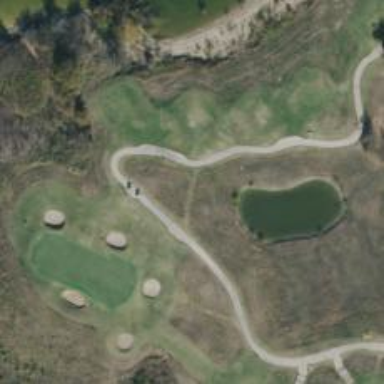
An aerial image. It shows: Footway that serves as golf path.